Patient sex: M
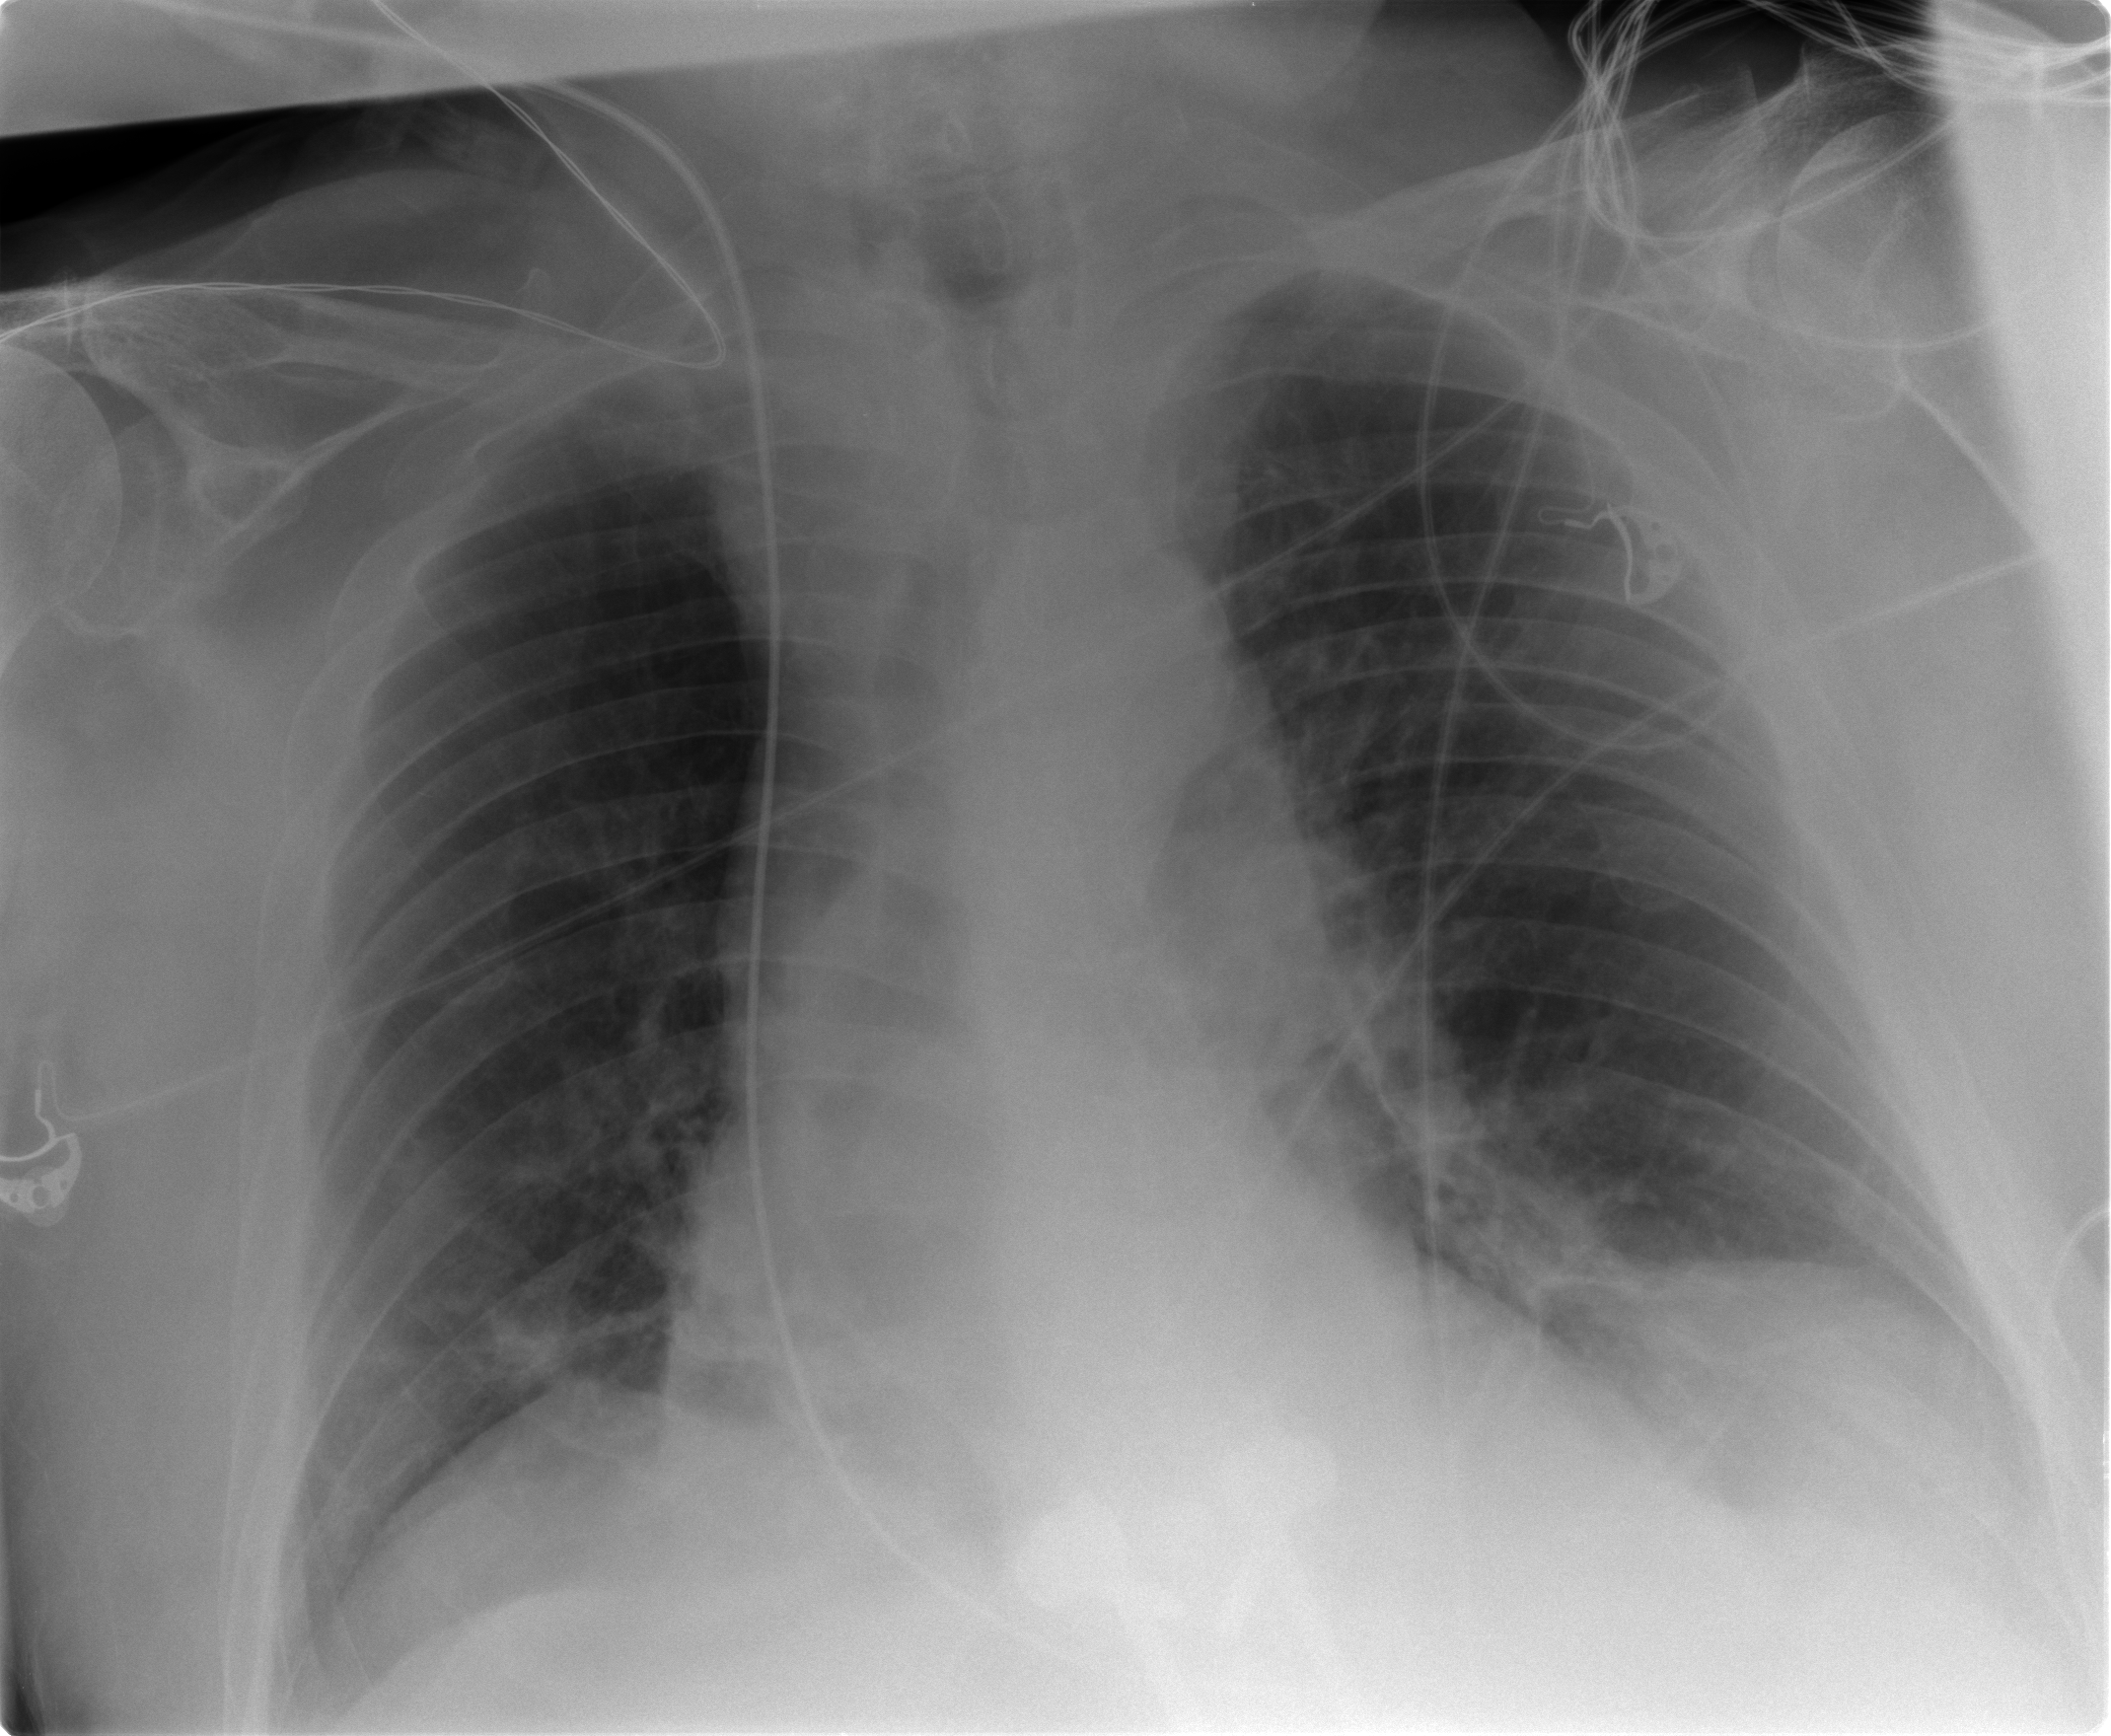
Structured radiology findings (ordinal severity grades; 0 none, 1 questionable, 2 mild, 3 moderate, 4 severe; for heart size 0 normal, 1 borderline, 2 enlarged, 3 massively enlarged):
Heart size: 0
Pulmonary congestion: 0
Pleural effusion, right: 0
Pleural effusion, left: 0
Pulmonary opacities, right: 0
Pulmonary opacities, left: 0
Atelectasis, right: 2
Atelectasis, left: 2